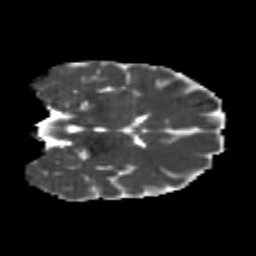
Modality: MD
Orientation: coronal
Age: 20
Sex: male
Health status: healthy
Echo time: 0.074 s